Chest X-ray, PA view. Patient: 43 years old, sex M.
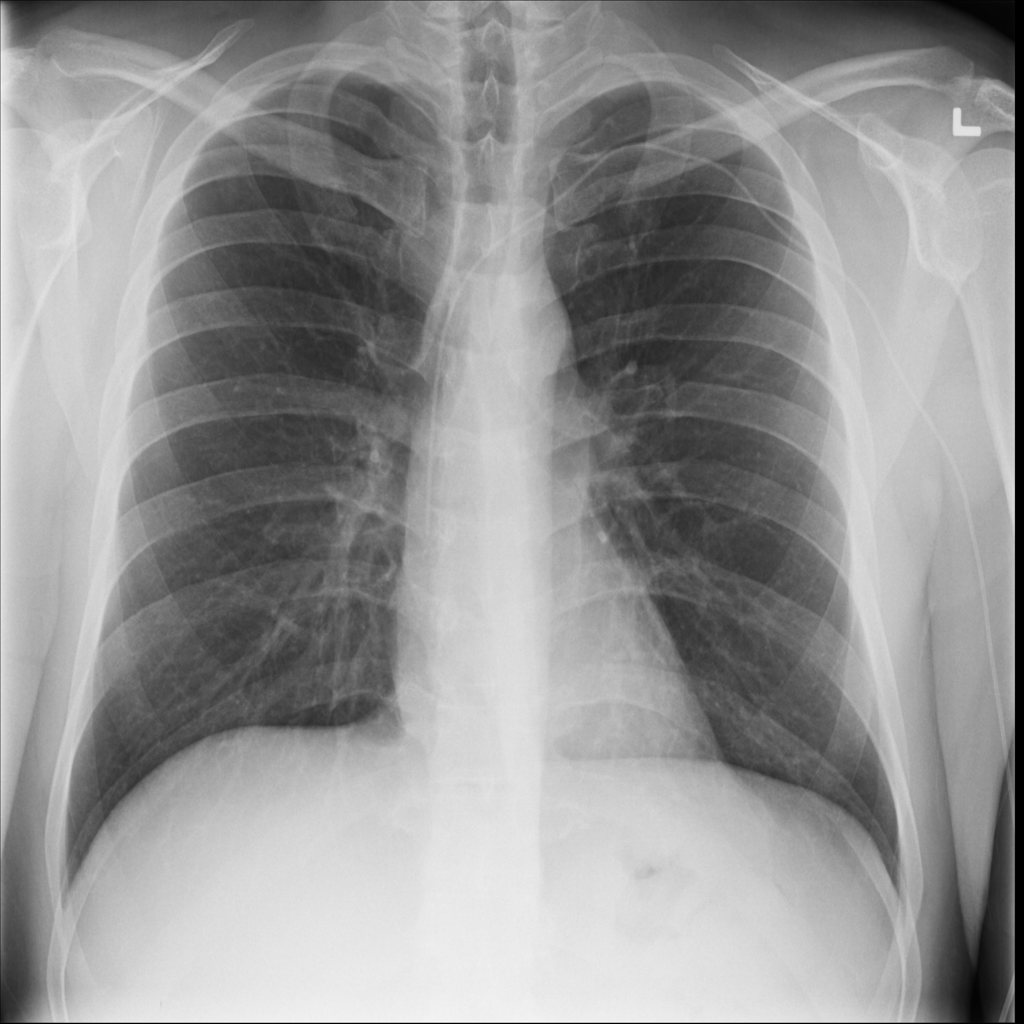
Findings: No Finding